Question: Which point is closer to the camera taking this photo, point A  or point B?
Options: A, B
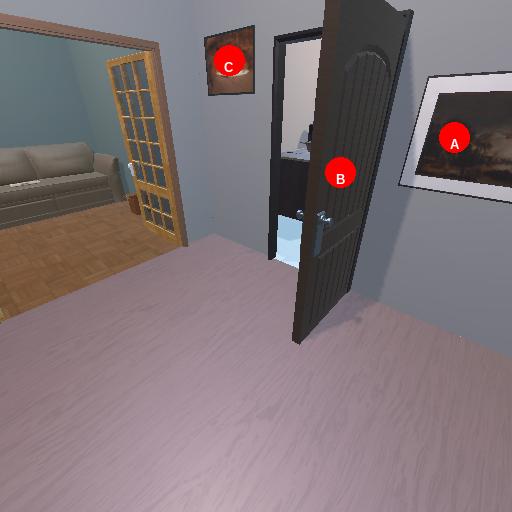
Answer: A